六年级 · 度量几何学
 如图是实验小学的塑胶运动场, 两端均是半圆形, 中间是一个正方形。

（1）绕运动场跑一圈，大约跑多少米?

（2）塑胶运动场的面积是多少?
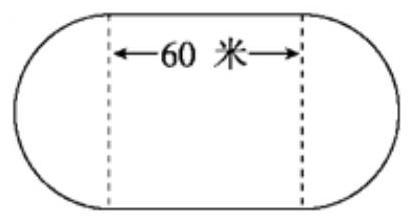
答案: （1） $60 \times 3.14+60+60=308.4$ 米

(2) $(60 \div 2)^{2} \times 3.14+60 \times 60=6426$ 平方米